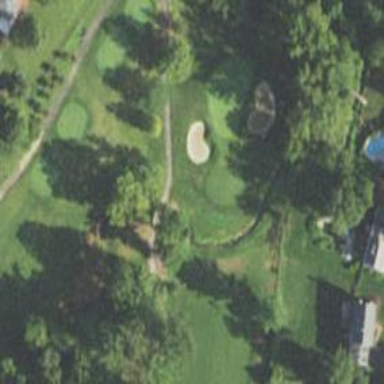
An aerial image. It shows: Service road on bridge designed for golf cartpath.